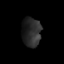
Tissue: skin
Cell type: Epithelial cells
Senescence score: 0.2806
Nuclear area (px): 542
Mean DAPI intensity: 41.71